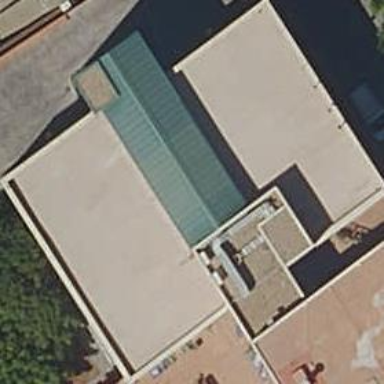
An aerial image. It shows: Building.